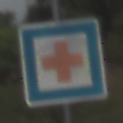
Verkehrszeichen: ErsteHilfe
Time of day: Midday
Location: Outdoor (Nature)
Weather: PartlyCloudy
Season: NotSpecified
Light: Natural